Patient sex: M
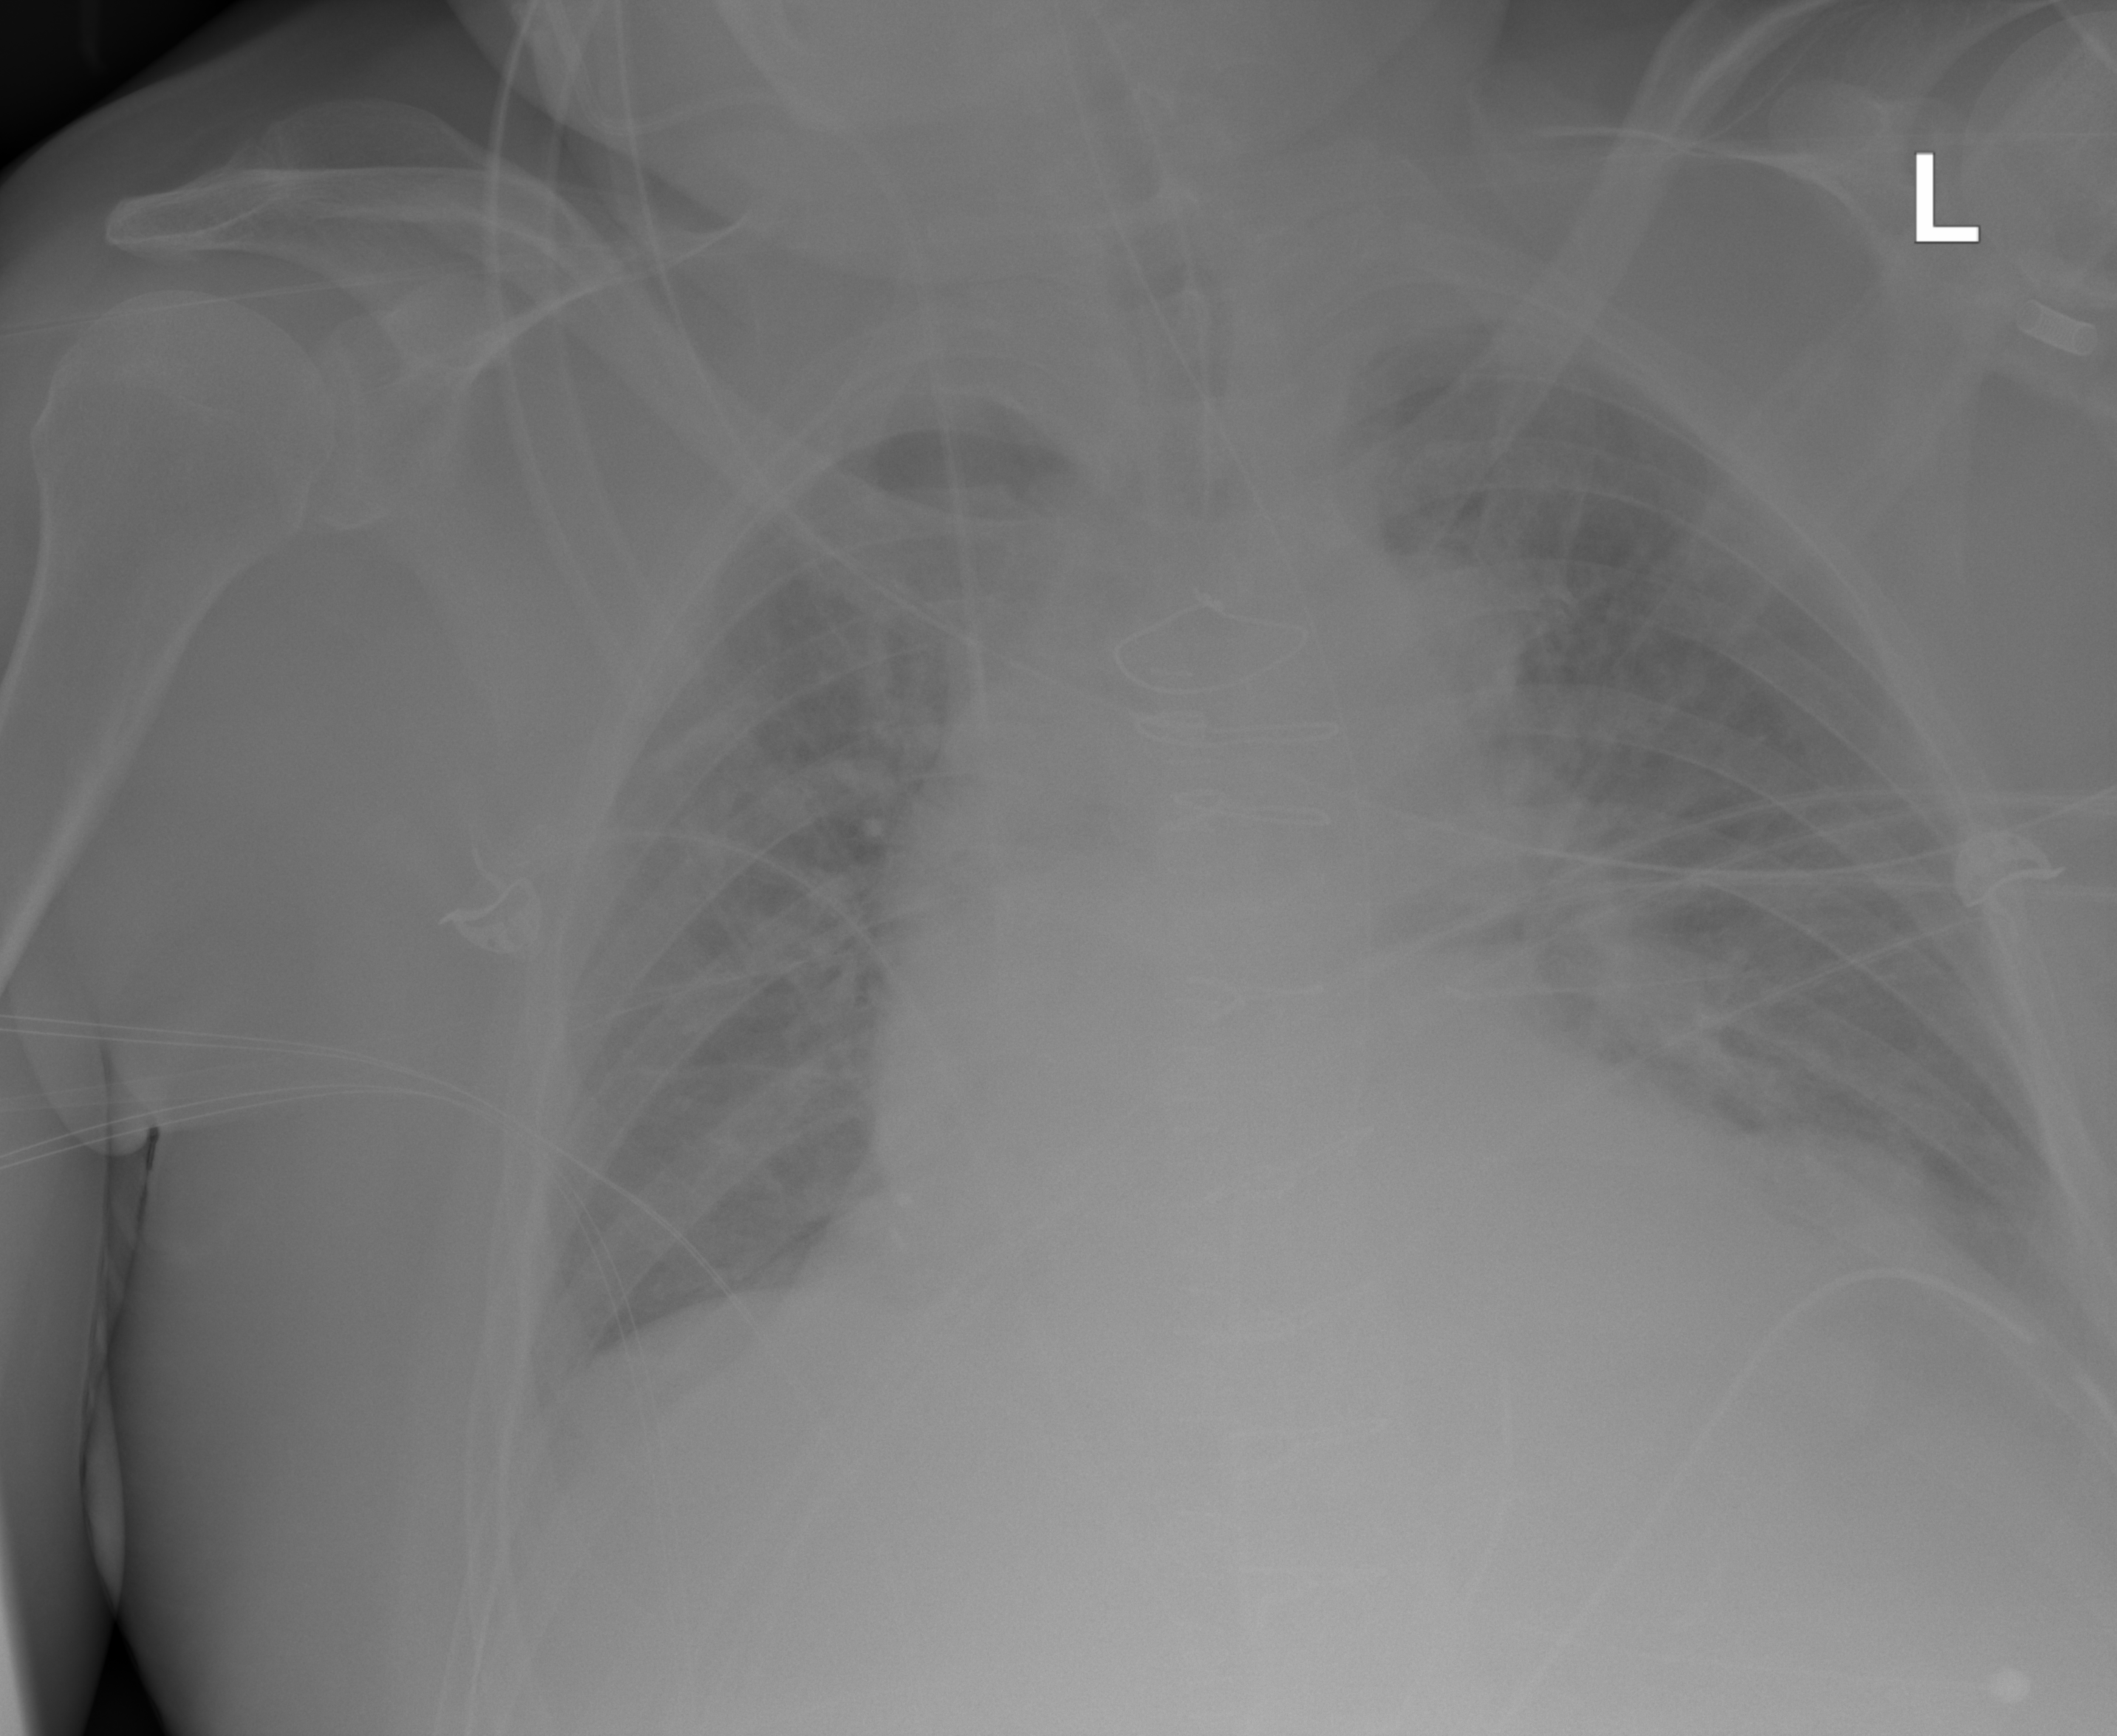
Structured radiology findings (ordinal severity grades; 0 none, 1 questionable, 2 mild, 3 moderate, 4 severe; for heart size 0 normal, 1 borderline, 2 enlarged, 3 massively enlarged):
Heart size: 1
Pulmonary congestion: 2
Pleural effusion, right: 0
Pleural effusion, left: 2
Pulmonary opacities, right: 0
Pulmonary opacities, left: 0
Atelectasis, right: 2
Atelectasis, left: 2